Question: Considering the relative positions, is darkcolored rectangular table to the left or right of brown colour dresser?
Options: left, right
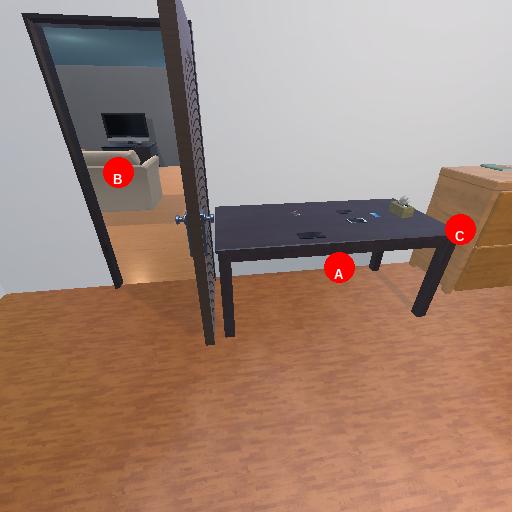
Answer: left